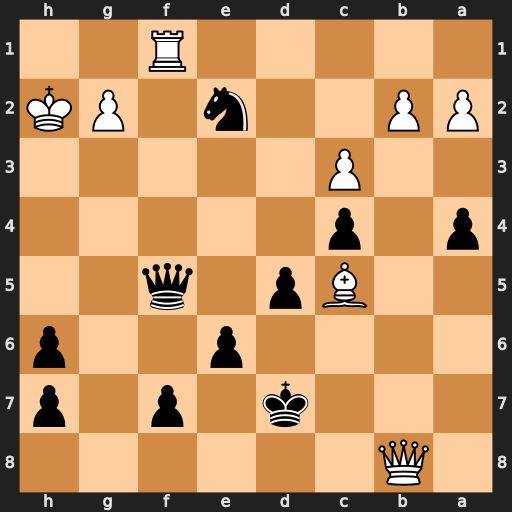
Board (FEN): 1Q6/3k1p1p/4p2p/2Bp1q2/p1p5/2P5/PP2n1PK/5R2
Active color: b
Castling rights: -
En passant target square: -
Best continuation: Qh5#